Question: The example shows:
I create a simple module (fibonacci calculator)
I start a pycharm console, import the module, run the function inside console, and it works.
Now I edit some print text in the module.
Go back to the console and run "import fibagain"
The console seems to do this without complaining.
But when I run the fib() function, it is still giving me results from the earlier version. I cannot make the console see the updated version of the fibagain.py file.
If I delete the console and open it again, then 'import fibagain', running fib(3) will give me the latest version.
sorry, but not permitted to post proper image links here. This address shows the screencapture:

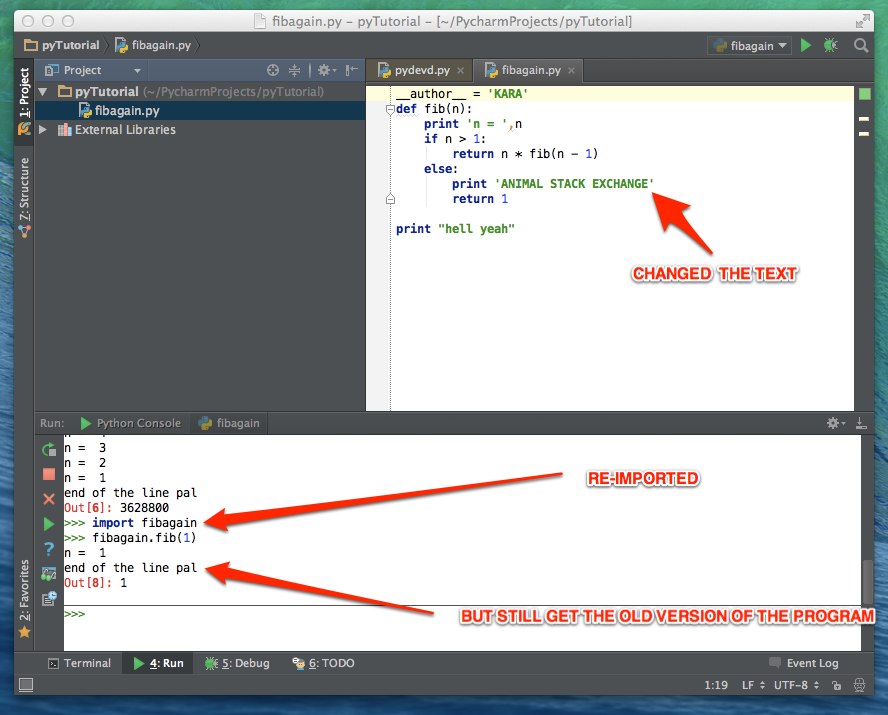
Answer: Instead of 'import' again, you want:
'reload(fibagain)'
This will reload the updated module. (Note: This only works if 'fibagain' had been imported some time earlier)